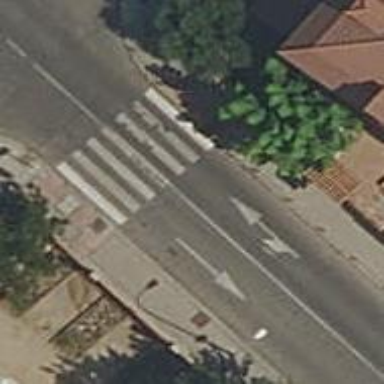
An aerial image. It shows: Marked road crossing.